Interaction volume radius: 5 \u00c5
Interaction volume height: 45 \u00c5
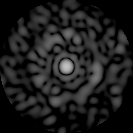
Disorder parameter: 0.8466